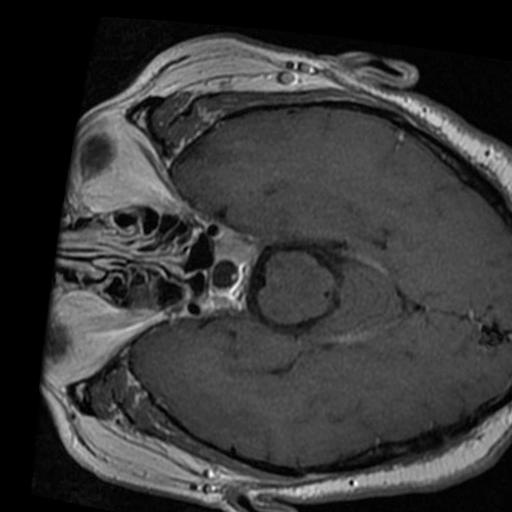
Label: brain_tumor